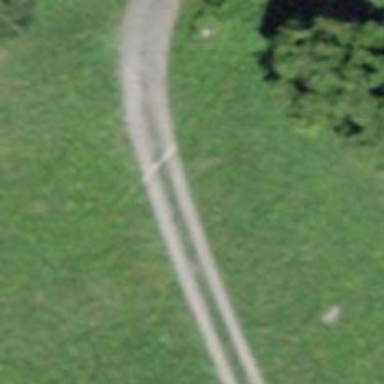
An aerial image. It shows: Track with grade 3 tracktype.